Chest X-ray:
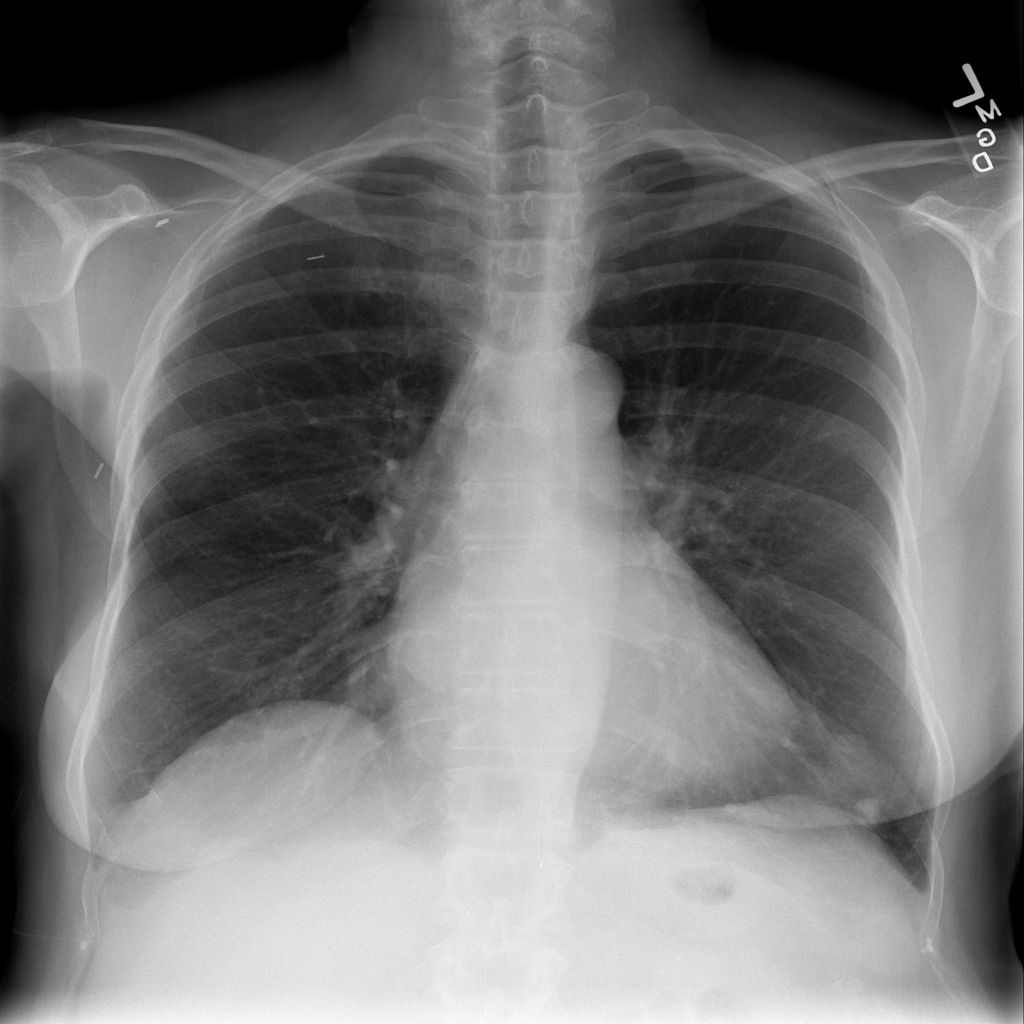
Findings: Calcification
No abnormal finding: no